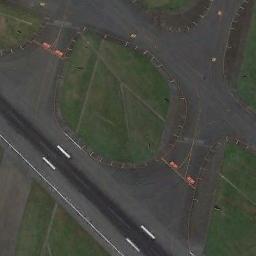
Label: runway